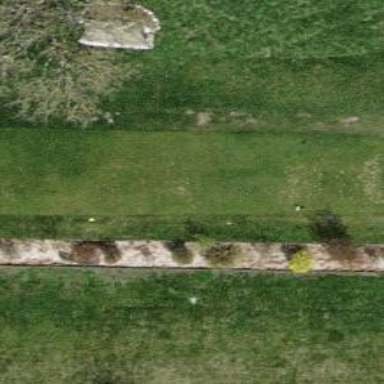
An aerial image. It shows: Grassy area designated as golf tee.